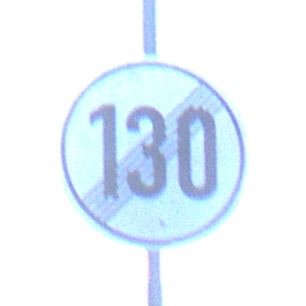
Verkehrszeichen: EndeGeschwindigkeit130
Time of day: Dawn
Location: Outdoor (Urban)
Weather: PartlyCloudy
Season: NotSpecified
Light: Natural